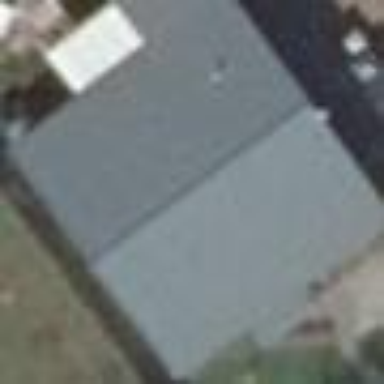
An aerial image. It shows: Detached building with gabled roof.